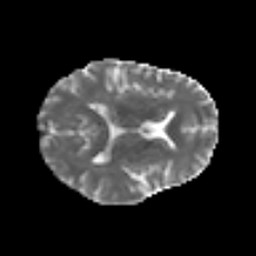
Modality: MD
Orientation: axial
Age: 37
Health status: ill
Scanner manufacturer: philips
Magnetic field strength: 3 T
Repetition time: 9 s
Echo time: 0.127 s